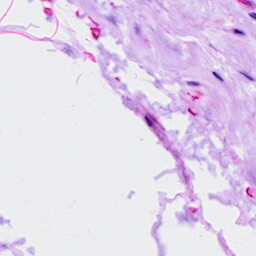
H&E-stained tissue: Ovarian